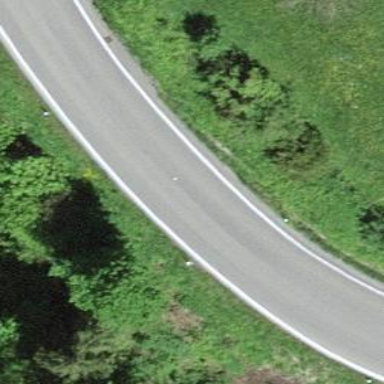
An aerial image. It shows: Tertiary road with asphalt surface.